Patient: sex F, age 36
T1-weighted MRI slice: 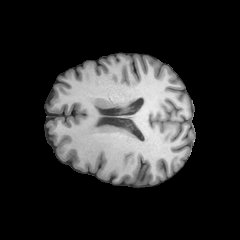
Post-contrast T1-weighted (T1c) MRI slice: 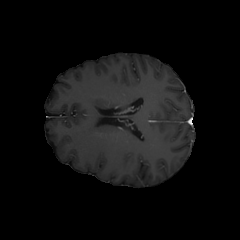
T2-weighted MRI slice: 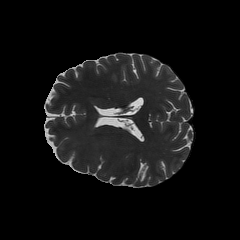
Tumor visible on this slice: no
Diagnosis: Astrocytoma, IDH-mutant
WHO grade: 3